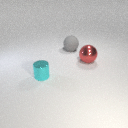
small cyan metal cylinder in front of large red metal sphere